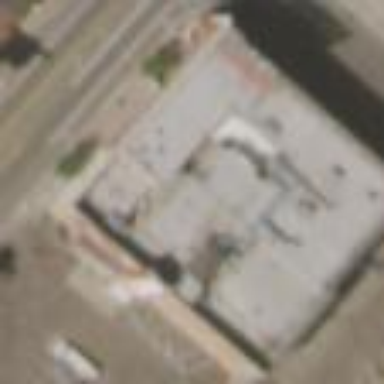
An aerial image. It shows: Building that serves as casino.